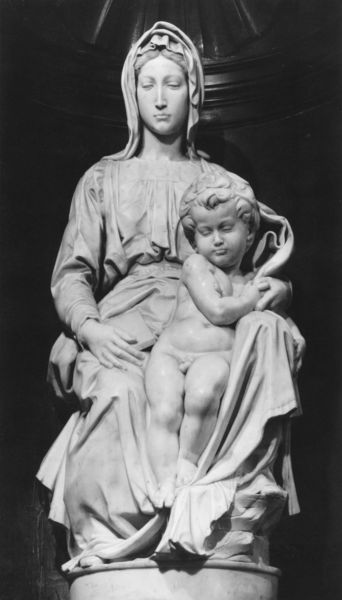
Titel: Madonna mit dem Kind
Künstler: Michelangelo
Standort: Brügge, Liebfrauenkirche (EU - B)
Schlagwörter: hand, nackt, weiß, sitzen, finger, frau, kleid, marmor, mund, nase, säule, schleier, tuch, haube, falten, gesicht, sockel, stehen, stein, kirche, gewand, haare, mantel, kind, mutter, locken, skulptur, statue, füße, ruhig, baby, kopftuch, glatt, junge, penis, schwarzweiß, augenlider, christus, jesus, jesus christus, toga, maria, madonna, kapuze, gottesmutter, michelangelo, jesuskind, hoden, brügge, christs, kapuze+